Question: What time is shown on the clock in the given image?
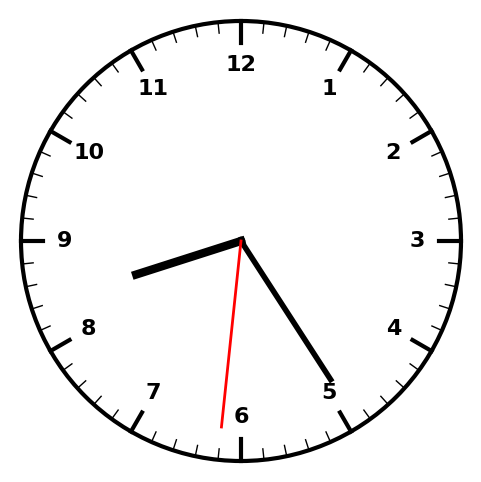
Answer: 08:24:31